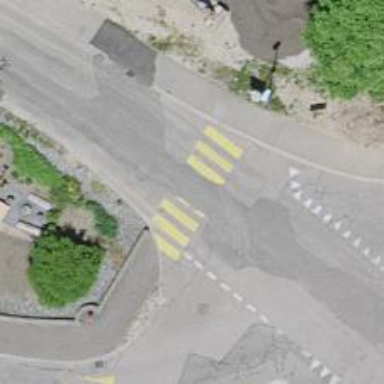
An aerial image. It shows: Zebra crossing on the road.